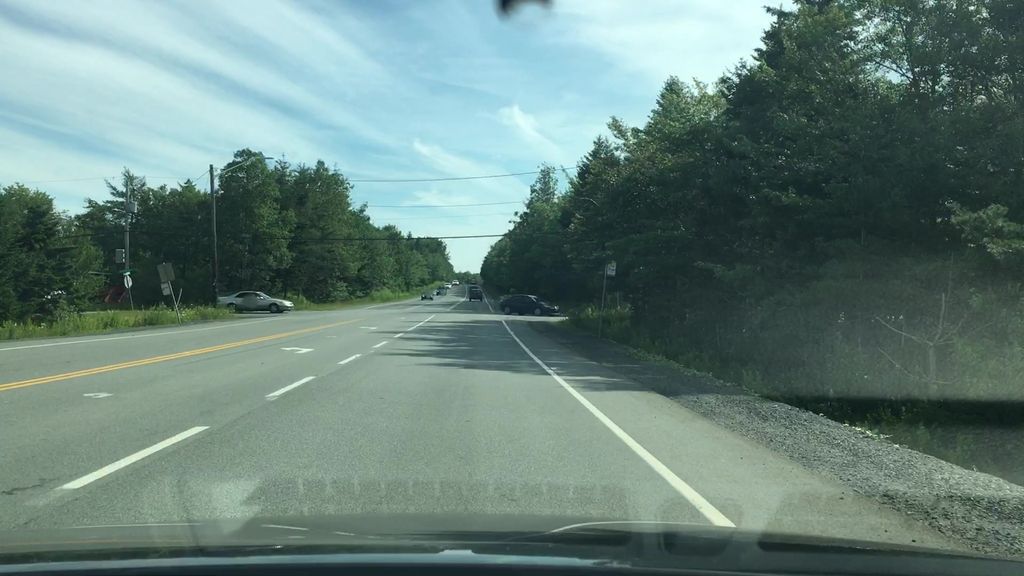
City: halifax